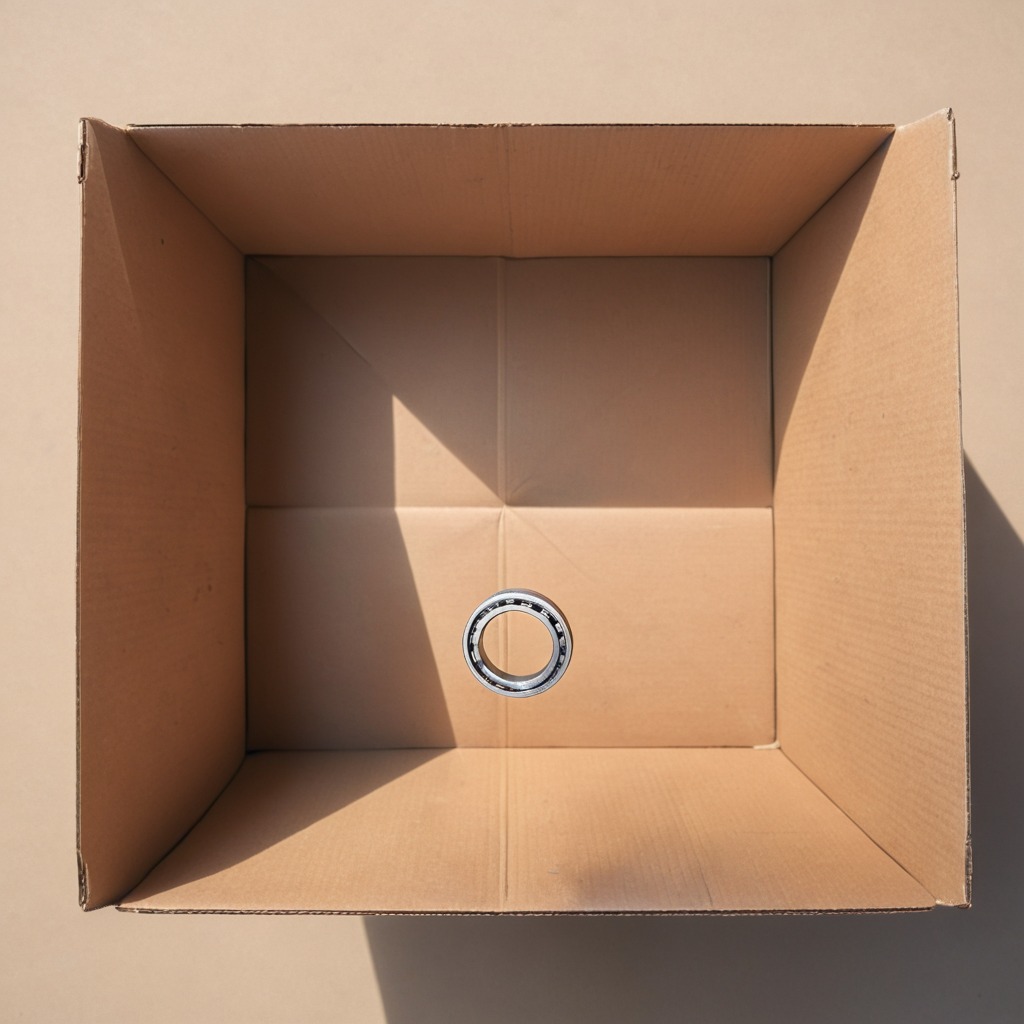
A metal ball bearing is lying on the cardboard box surface.